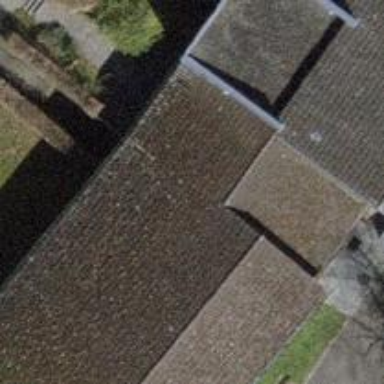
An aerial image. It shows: Kindergarten with tiled roof.